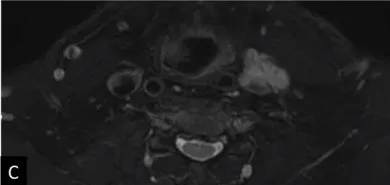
Preoperative imaging of internal jugular venous malformation. (C) Magnetic resonance imaging showing hyperintensity of lesion in T2.
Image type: radiology (mri)